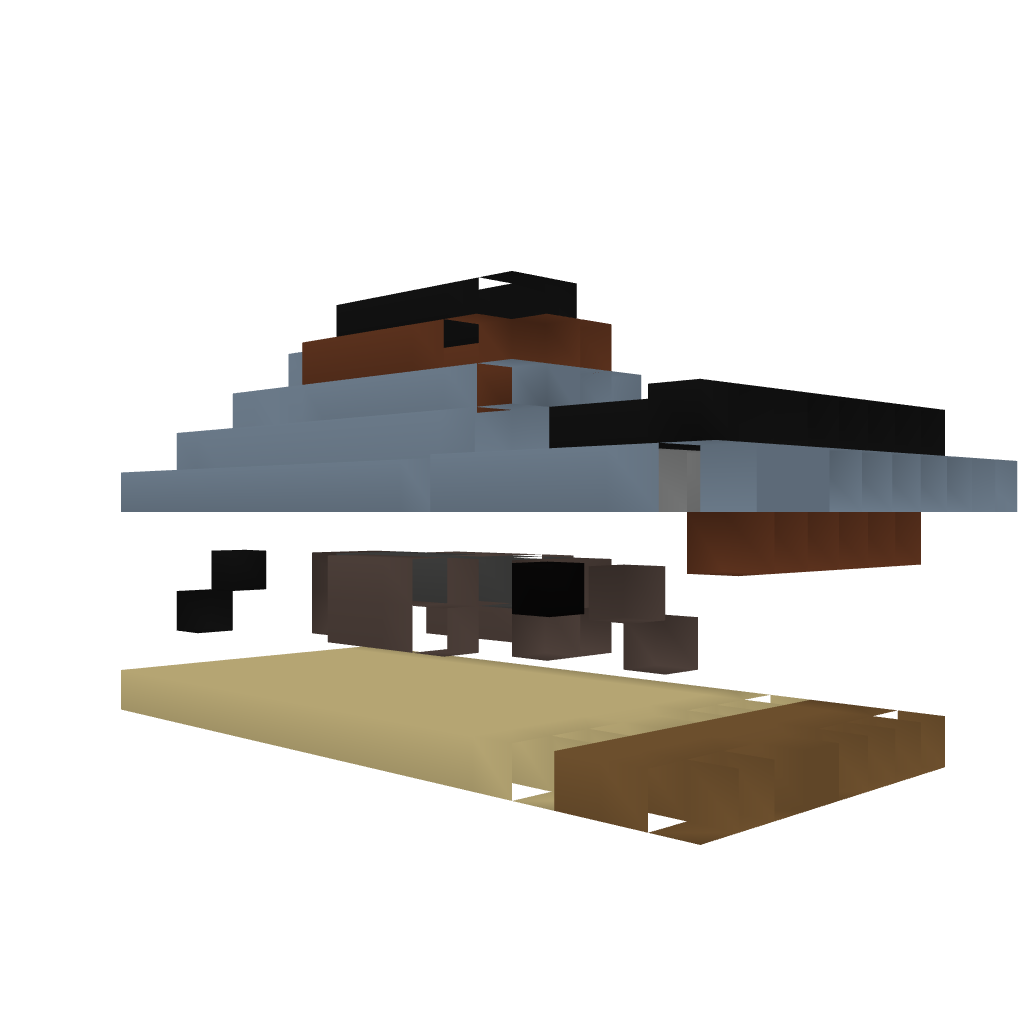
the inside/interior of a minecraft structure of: Small Shop with Redstone Lighting